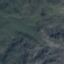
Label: HerbaceousVegetation